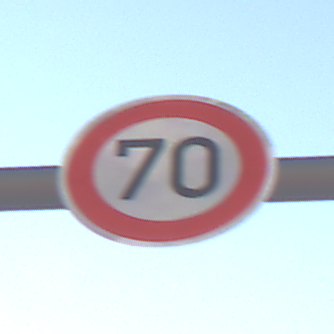
Verkehrszeichen: Geschwindigkeit70
Umgebung: Outdoor, Nature
Tageszeit: MorningAfternoon
Wetter: PartlyCloudy
Licht: Natural
Jahreszeit: NotSpecified
Kontrast: HighContrast